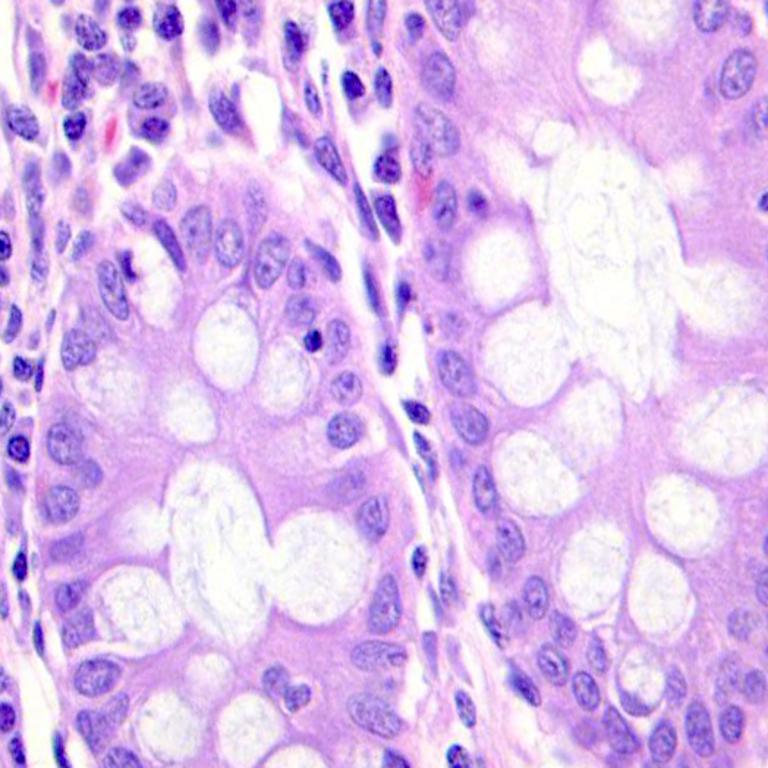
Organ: colon
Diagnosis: benign